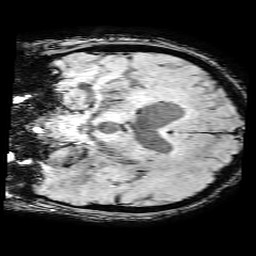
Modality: SWI
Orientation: coronal
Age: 63
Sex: male
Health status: ill
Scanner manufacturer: philips
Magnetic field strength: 3 T
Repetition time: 0.031 s